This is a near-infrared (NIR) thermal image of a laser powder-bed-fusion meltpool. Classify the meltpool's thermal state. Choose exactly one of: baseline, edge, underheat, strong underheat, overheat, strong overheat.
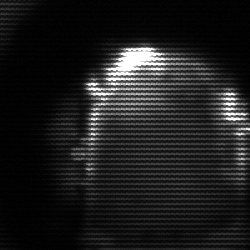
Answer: baseline